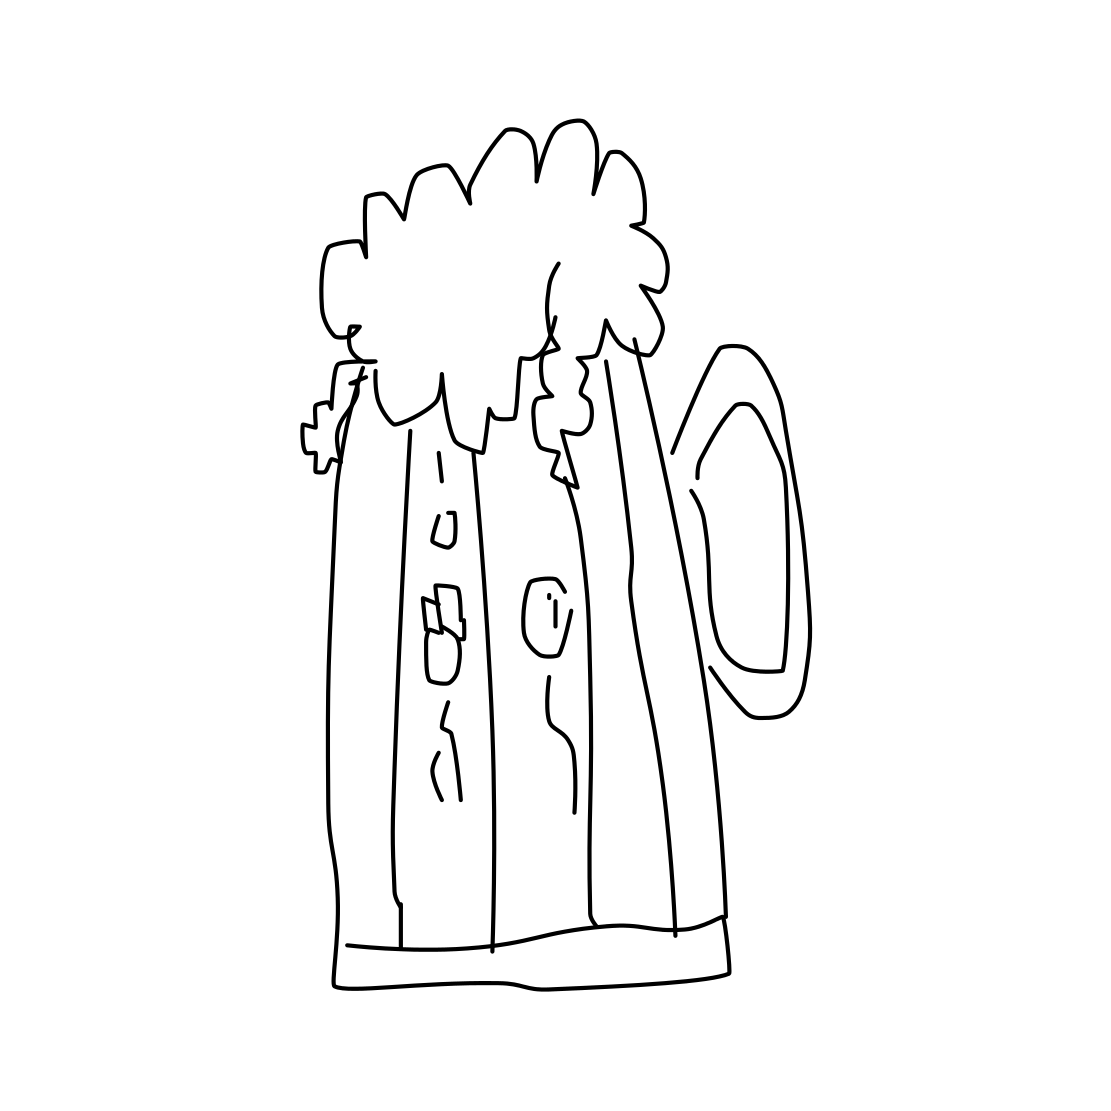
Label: beer-mug